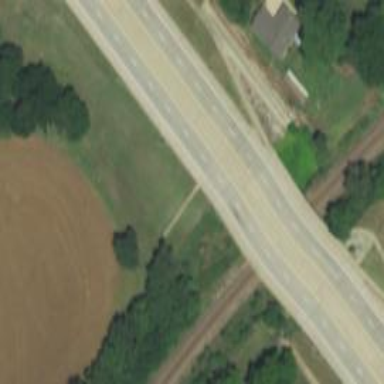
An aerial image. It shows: Primary highway bridge.